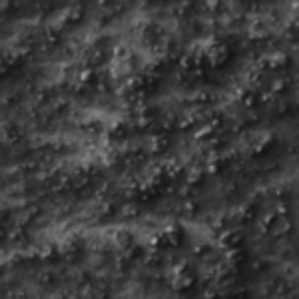
Label: frost